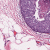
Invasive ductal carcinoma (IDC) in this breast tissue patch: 0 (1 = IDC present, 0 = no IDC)